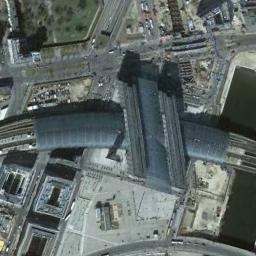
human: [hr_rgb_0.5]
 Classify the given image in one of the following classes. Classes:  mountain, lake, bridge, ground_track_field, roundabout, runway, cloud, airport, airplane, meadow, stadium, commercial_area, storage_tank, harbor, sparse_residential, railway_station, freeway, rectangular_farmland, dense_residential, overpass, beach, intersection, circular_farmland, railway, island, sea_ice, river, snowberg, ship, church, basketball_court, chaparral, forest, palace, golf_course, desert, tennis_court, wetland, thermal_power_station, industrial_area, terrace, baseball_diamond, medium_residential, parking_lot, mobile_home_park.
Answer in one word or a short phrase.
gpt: railway_station